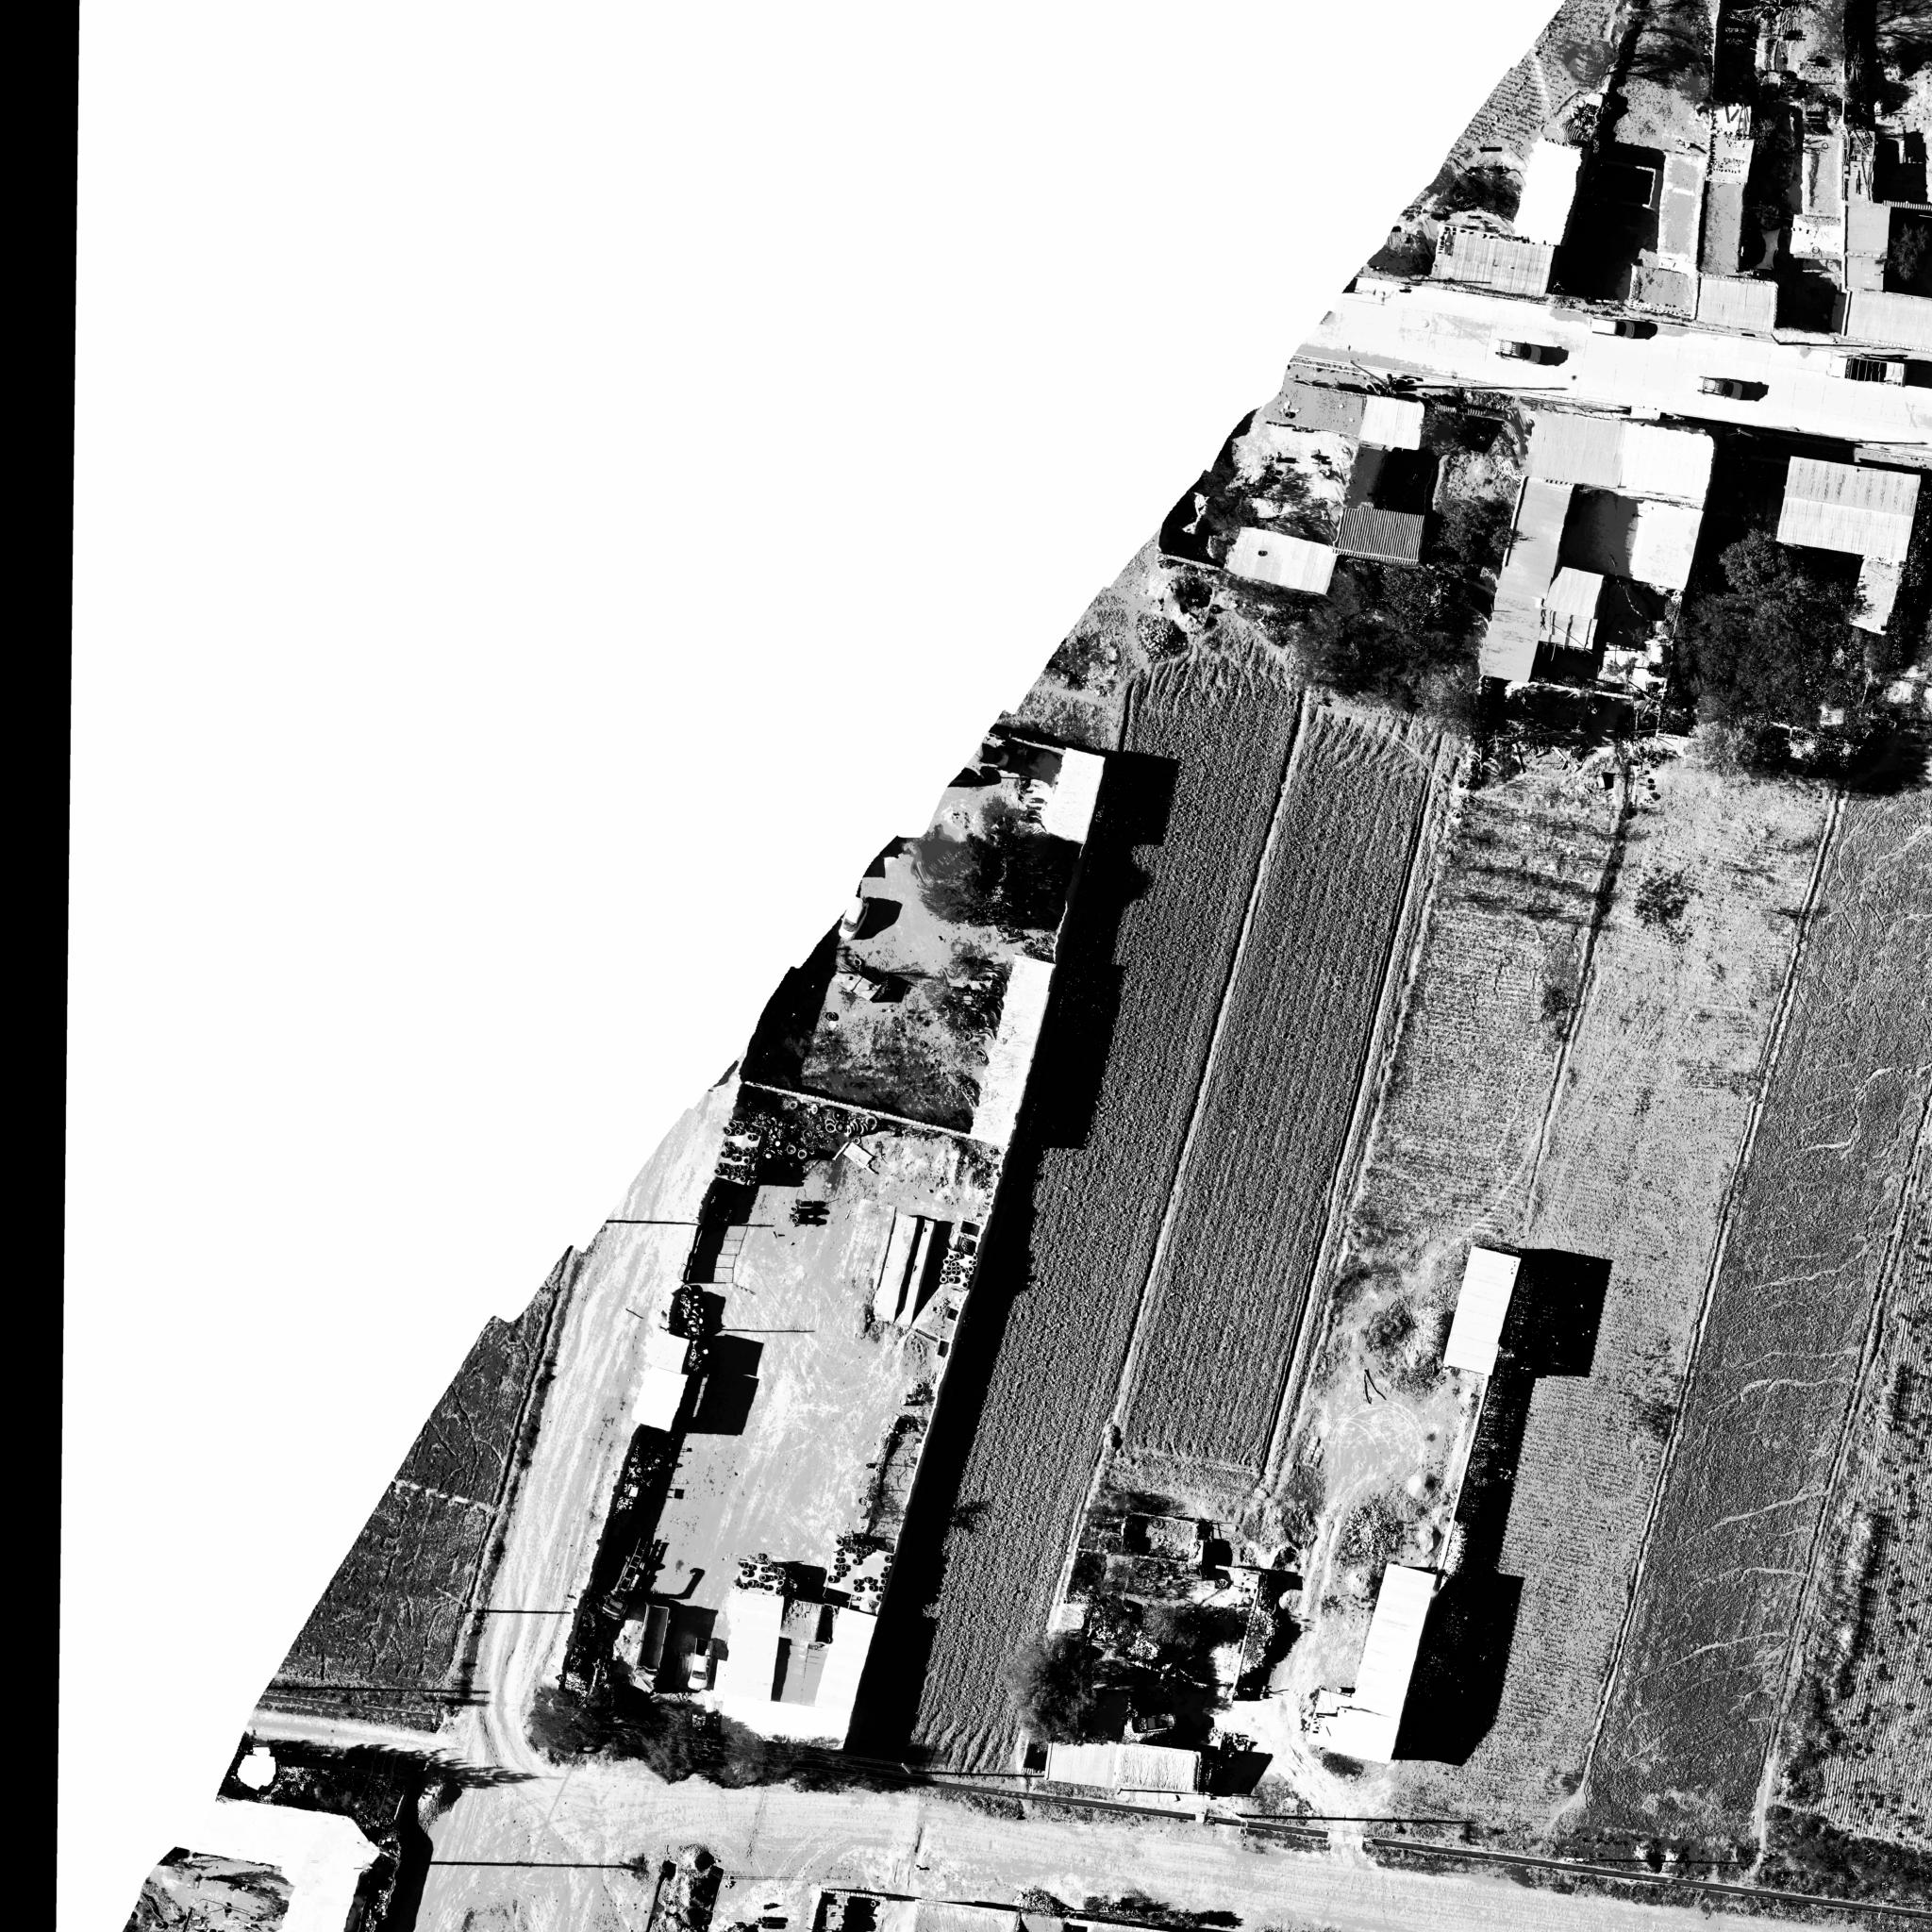
Biome: Bolivian montane dry forests